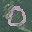
Label: 0